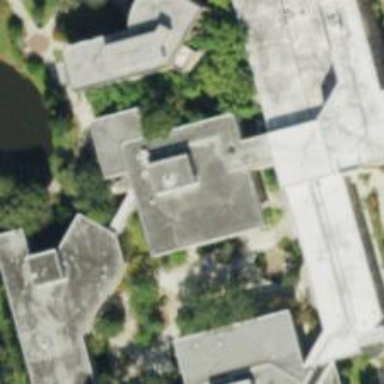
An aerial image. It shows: View of university building.